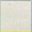
Piece: xx